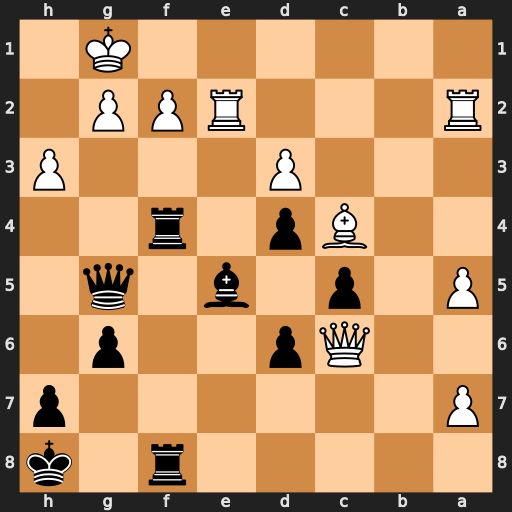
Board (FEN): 5r1k/P6p/2Qp2p1/P1p1b1q1/2Bp1r2/3P3P/R3RPP1/6K1
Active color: b
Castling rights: -
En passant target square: -
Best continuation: Rxf2 Ra1 Rxe2